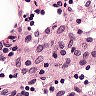
Metastatic tissue present: no